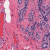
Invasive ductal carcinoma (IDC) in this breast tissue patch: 0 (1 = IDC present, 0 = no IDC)